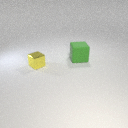
small yellow metal cube in front of large green rubber cube